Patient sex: M
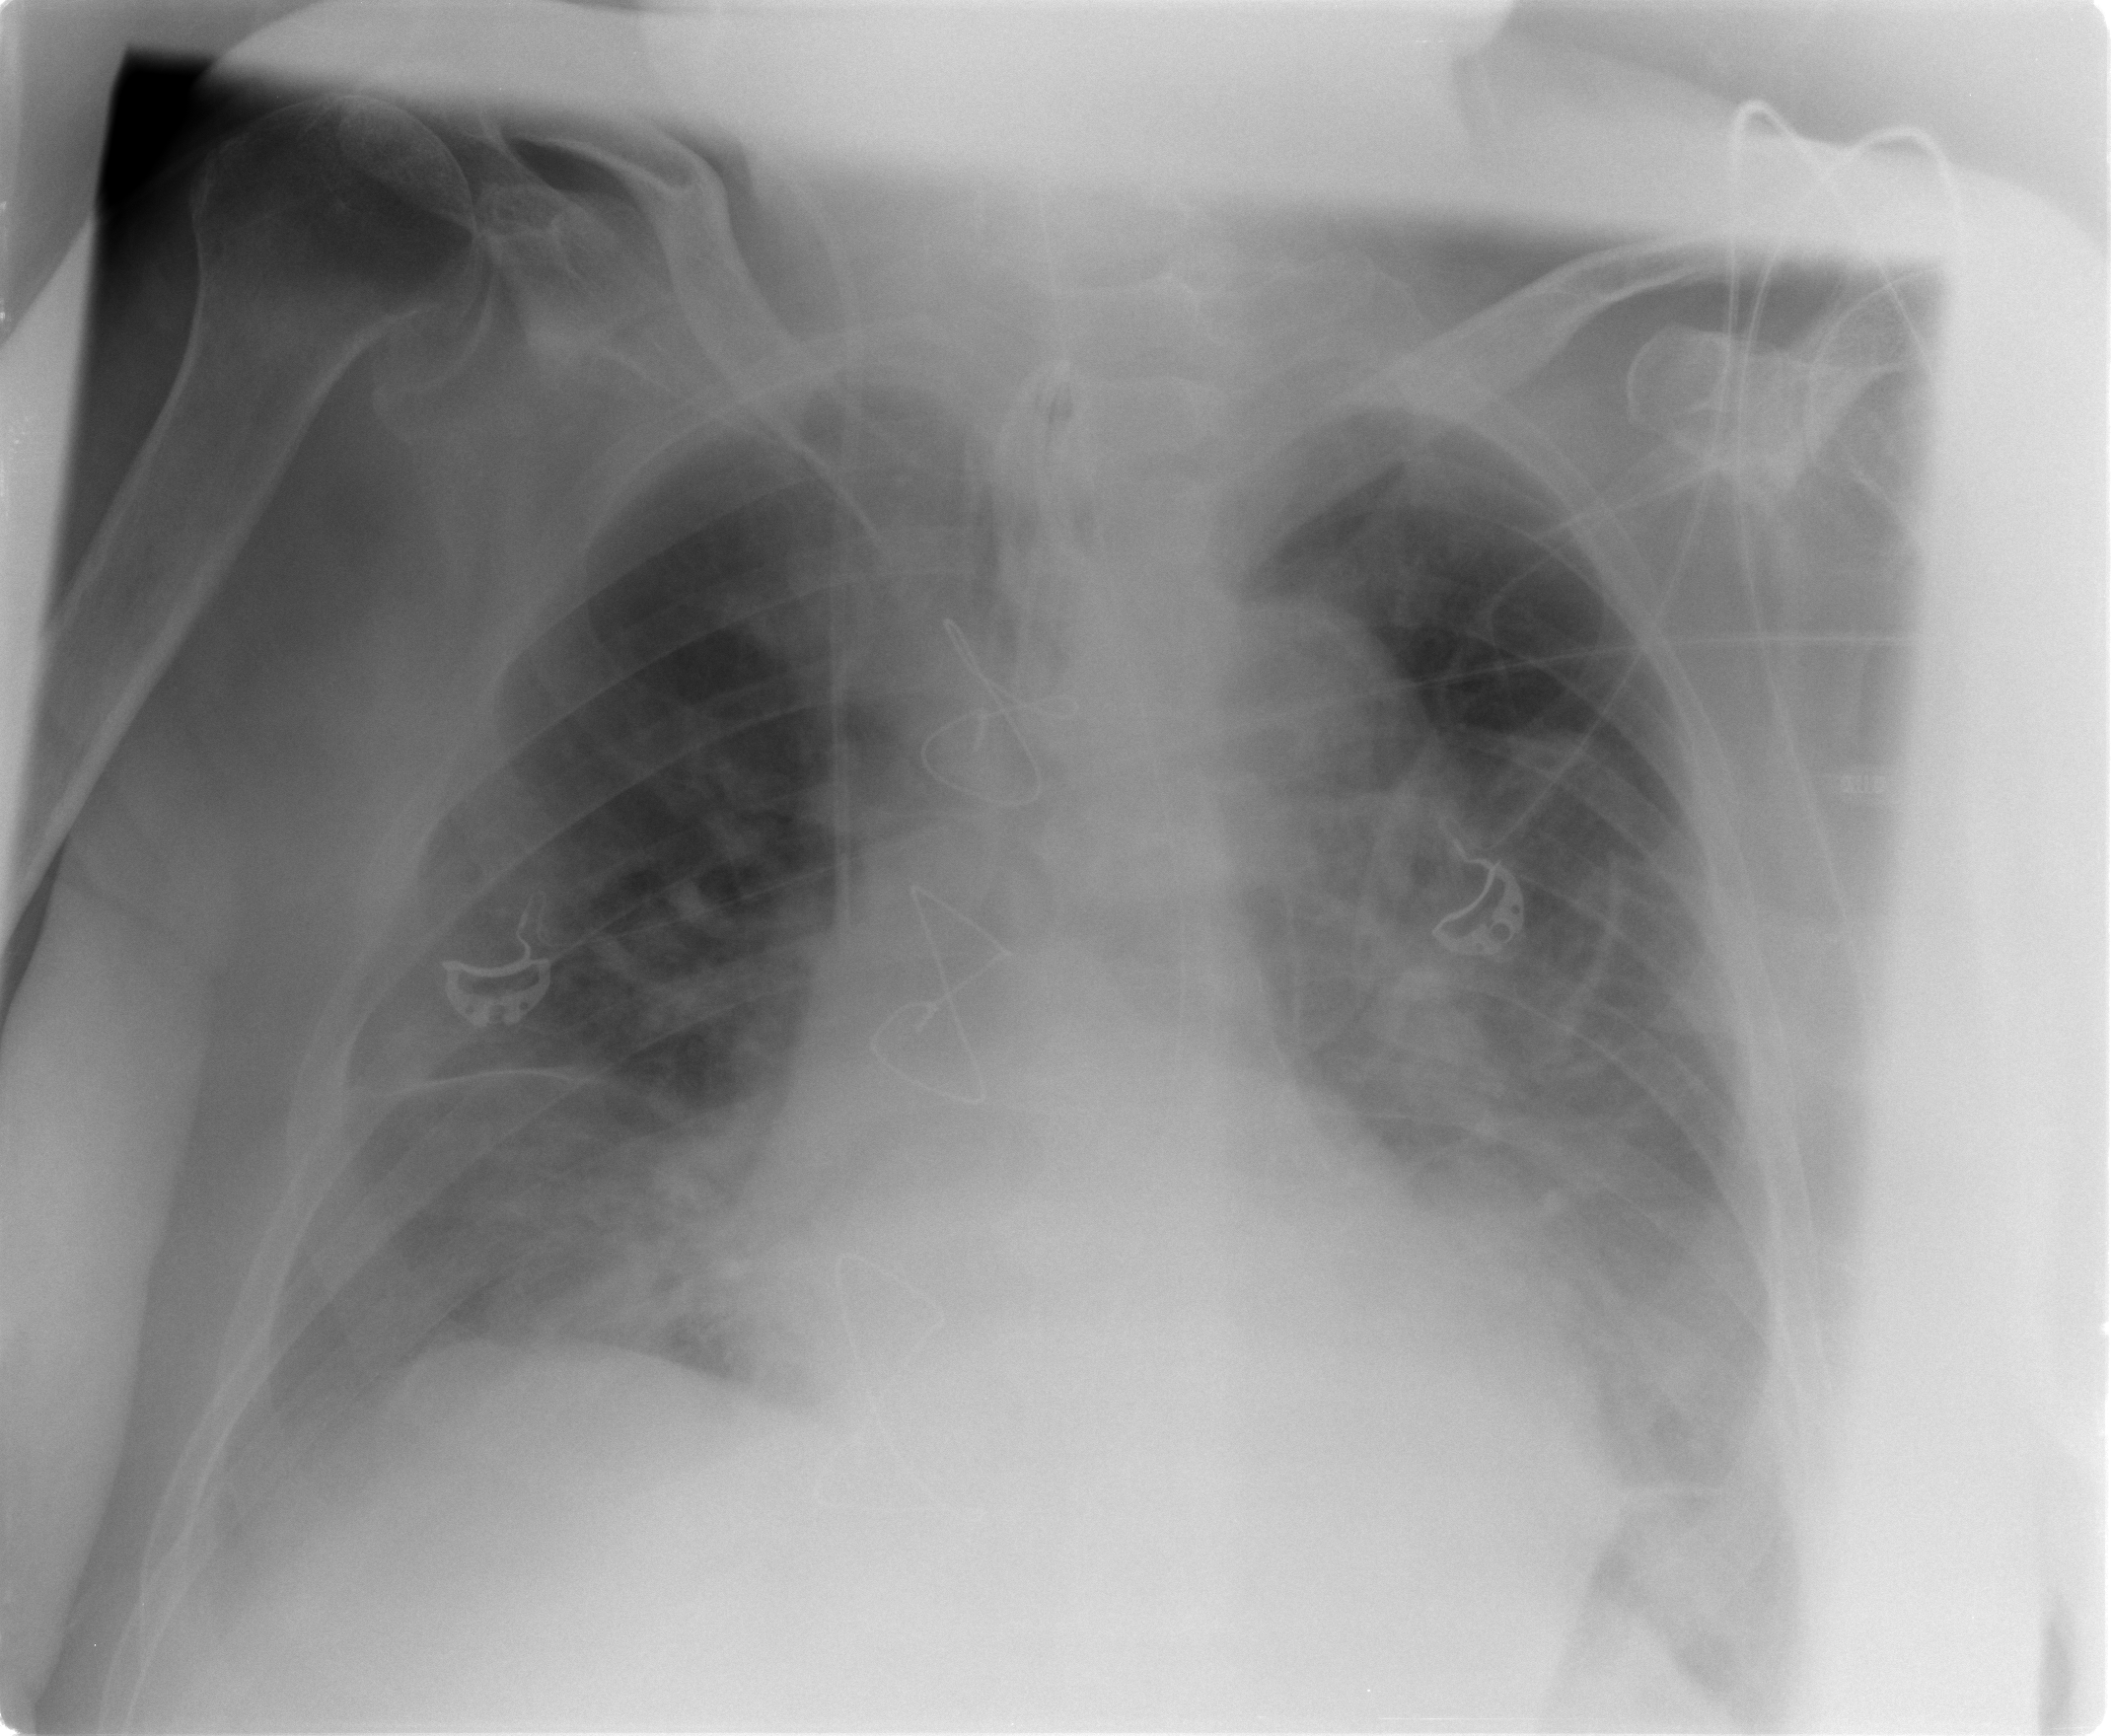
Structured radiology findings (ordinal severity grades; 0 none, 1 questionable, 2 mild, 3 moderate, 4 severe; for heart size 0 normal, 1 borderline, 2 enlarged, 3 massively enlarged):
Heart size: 2
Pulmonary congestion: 2
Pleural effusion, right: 2
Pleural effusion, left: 2
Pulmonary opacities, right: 2
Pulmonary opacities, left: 0
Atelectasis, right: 2
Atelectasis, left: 2